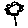
Label: flower